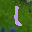
Label: 1